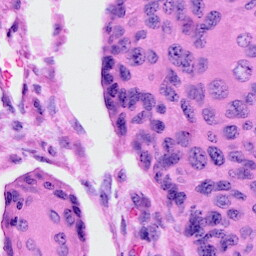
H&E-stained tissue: Cervix